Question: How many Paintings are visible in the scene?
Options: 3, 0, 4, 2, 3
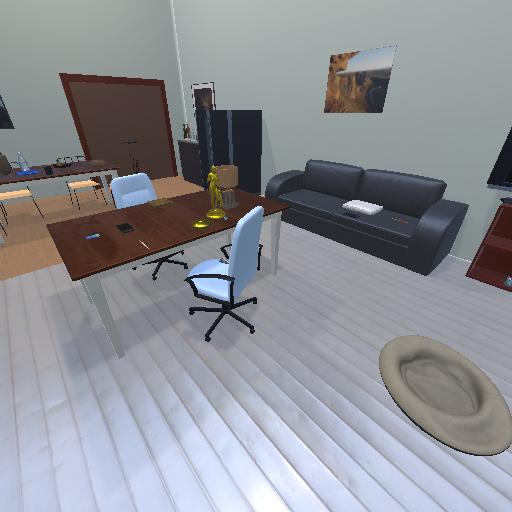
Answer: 3